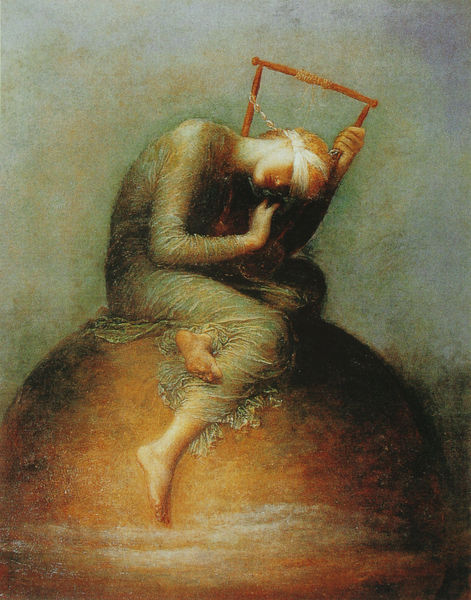
Titel: Die Hoffnung
Künstler: George Frederick Watts
Standort: London
Institution: Tate Gallery
Schlagwörter: blau, dunkel, fuß, gemälde, hand, haut, himmel, kopf, schatten, schlaf, wasser, weiß, wolken, gelb, grün, mädchen, ocker, sitzen, braun, finger, frau, grau, haar, hell, holz, kleid, licht, orange, schwarz, türkis, rot, schleier, tuch, ball, beige, malerei, symbolismus, jung, arme, augen, blass, falten, gesicht, halten, kleidung, knoten, mensch, rahmen, sehen, hals, hände, instrument, öl, erde, hügel, rauch, sonne, insel, figur, gewand, gold, haare, sitzend, stoff, musik, blässe, gebeugt, kinn, ohren, schulter, zart, kreis, rund, beine, apfel, bein, bewegen, füße, wellen, kauern, schlafen, lehne, tüll, kette, dunst, lila, nebel, violett, haarband, spielen, foulard, musikinstrument, musizieren, sitzt, muse, gestell, kordel, knie, schenkel, wade, transparent, dünn, entblößt, geneigt, barfuss, mond, hängen, blind, bücken, krank, ringe, schwimmen, druck, jungfrau, gefangen, wässrig, kugel, allegorie, halbrund, erdkugel, beugen, rote haare, versunken, brauntöne, nymphe, durchsichtig, binde, gebunden, geknickt, gebückt, laute, saiten, grüntöne, muscheln, berühren, femme, harfe, lyra, globus, verband, verbunden, welt, leier, cheveux, peinture, main, robe, ocre, planet, alge, klänge, augenbinde, justitia, lyre, weltkugel, sinnbild, gleiten, schläft, hören, kett, toile, halbkugel, blinde, terre, gegürtet, aura, lauschen, galgen, pomme, sphäre, angekettet, pied, chiffon, orpheus, moreau, voile, erdball, boule, art, aveugle, rond, bandeau, musique, angkettet, augenbind, hingeschmiegt, innerlich, obenauf, schmeigend, schmiegend, sichtbar, musicienne, hafre, harpe, desespoir, yeux bandés, bandés, sitzend auf kugel, sitzt auf kugel